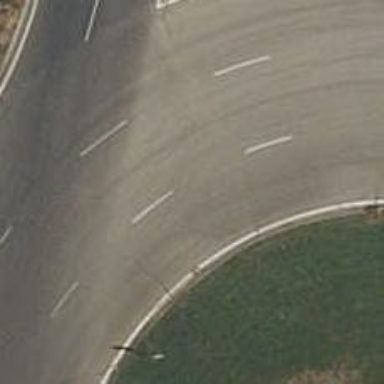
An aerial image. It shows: Residential road that intersects with roundabout.